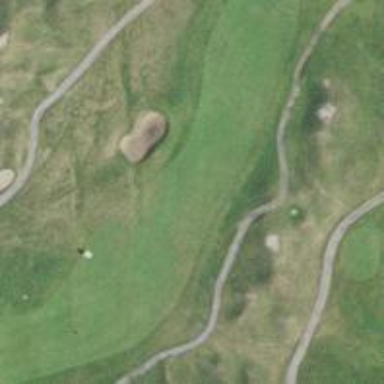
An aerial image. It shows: Golf hole.